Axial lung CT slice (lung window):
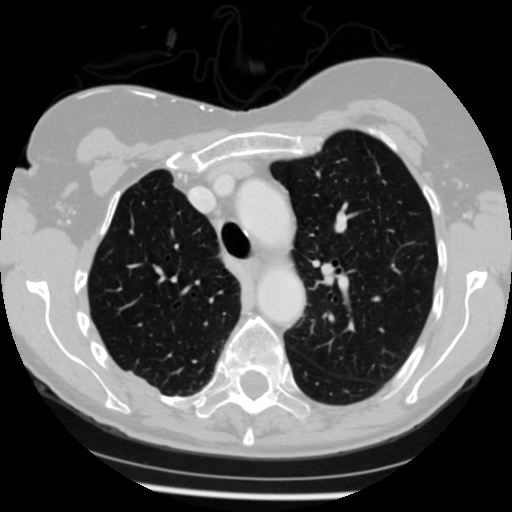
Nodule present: no